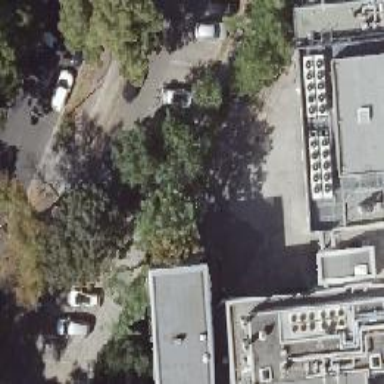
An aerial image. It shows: Part of university building.